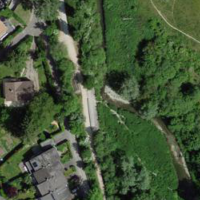
EUNIS habitat code: 23
Species observed at this site:
Fulica atra
Anas platyrhynchos
Chloris chloris
Dendrocopos major
Streptopelia decaocto
Passer domesticus
Fringilla coelebs
Sylvia atricapilla
Carduelis carduelis
Turdus merula
Juglans regia
Columba palumbus
Phylloscopus collybita
Gallinula chloropus
Jasminum nudiflorum
Parus major
Hirundo rustica
Mergus merganser
Columba oenas
Milvus migrans
Pica pica
Garrulus glandarius
Falco tinnunculus
Picus viridis